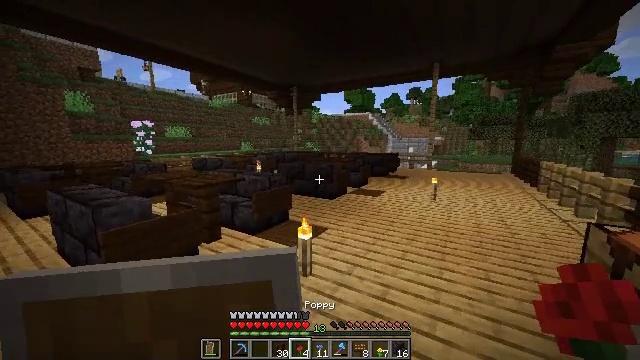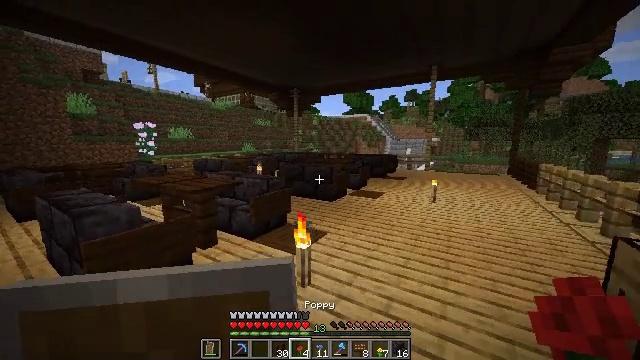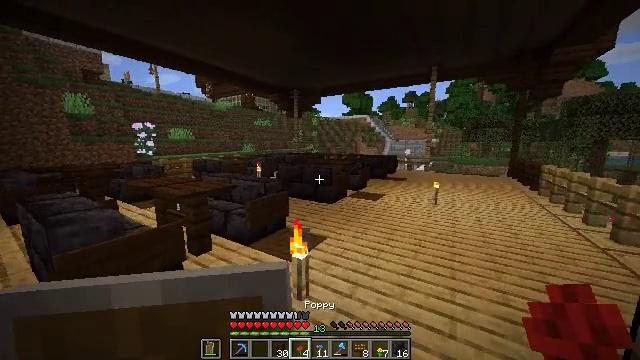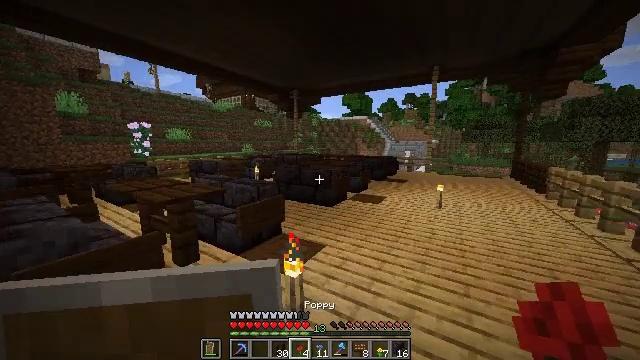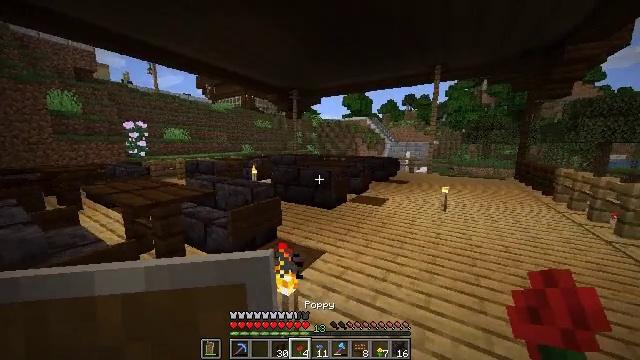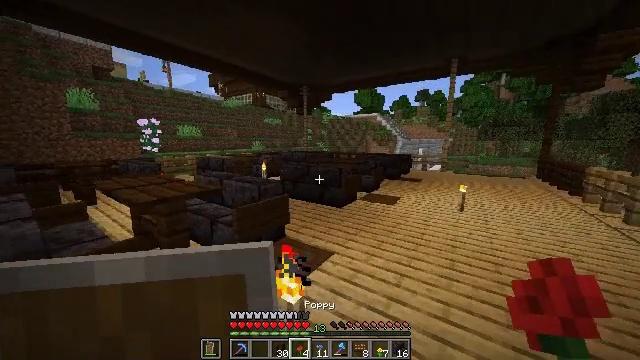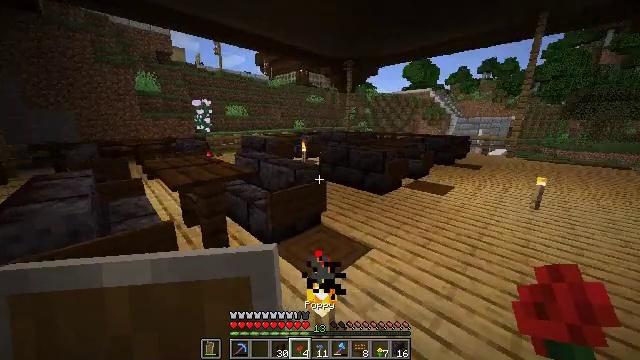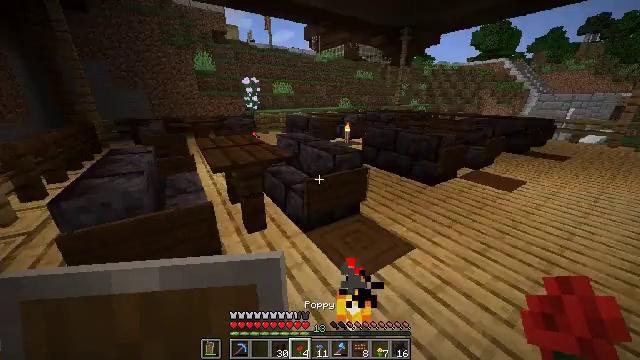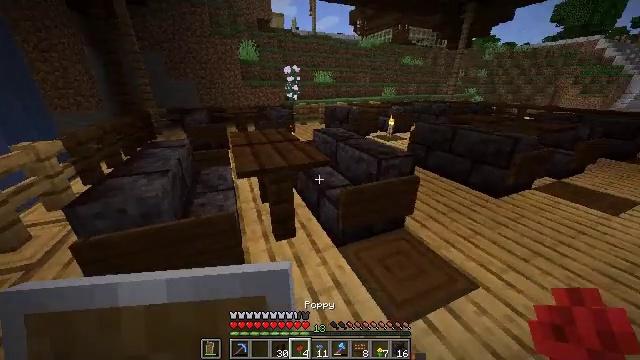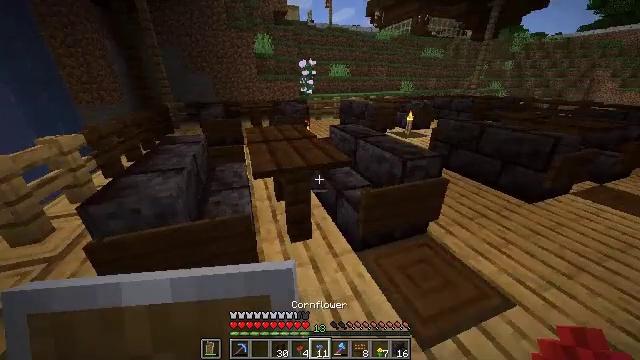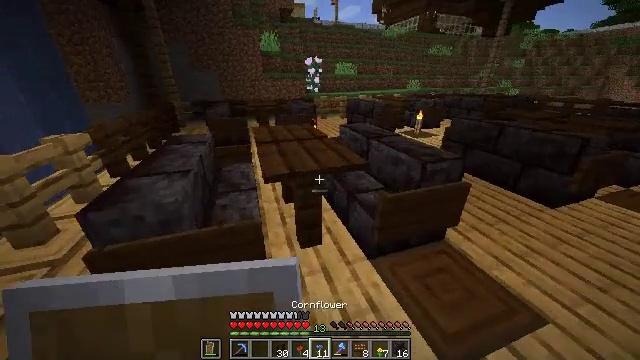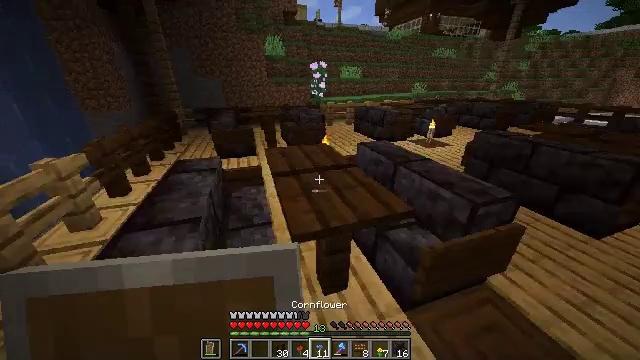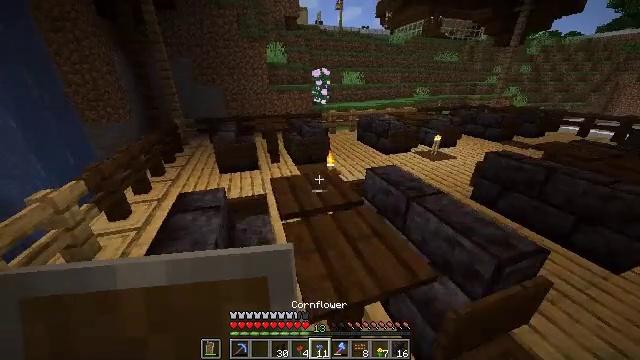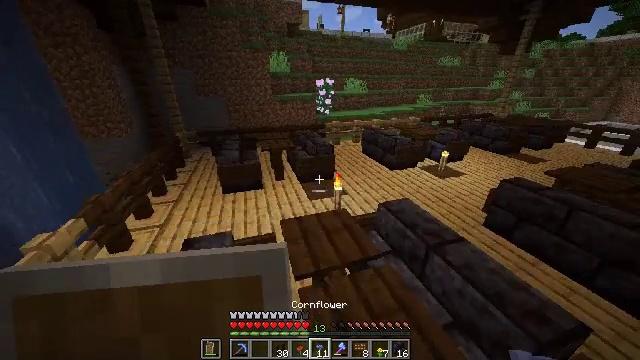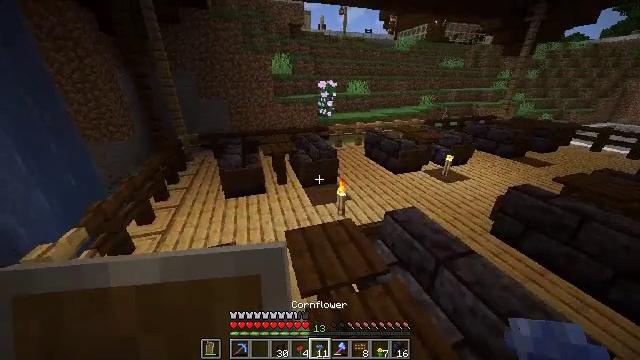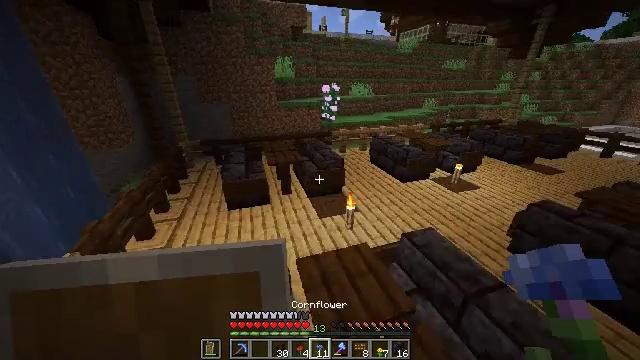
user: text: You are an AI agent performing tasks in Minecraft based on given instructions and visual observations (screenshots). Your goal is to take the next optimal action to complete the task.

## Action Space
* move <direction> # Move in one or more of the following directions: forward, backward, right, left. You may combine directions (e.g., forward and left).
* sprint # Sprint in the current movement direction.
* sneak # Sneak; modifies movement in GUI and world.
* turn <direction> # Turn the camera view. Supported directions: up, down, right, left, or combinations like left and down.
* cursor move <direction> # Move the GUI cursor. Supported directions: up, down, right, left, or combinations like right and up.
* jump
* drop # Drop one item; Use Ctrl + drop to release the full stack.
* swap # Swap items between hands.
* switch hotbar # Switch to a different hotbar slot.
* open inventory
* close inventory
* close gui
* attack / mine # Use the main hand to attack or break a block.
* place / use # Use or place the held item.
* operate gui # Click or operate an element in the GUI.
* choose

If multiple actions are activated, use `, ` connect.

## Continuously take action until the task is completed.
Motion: motion action
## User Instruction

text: Crafting polished diorite stairs requires a crafting table.
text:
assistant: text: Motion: move forward
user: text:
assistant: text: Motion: move forward
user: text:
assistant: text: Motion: move forward
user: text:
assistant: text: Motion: move forward
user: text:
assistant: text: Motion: move forward, turn left
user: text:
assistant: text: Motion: move forward, turn left and down
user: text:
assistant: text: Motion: move forward, turn left and down
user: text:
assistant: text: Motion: move forward and move left, turn left and down
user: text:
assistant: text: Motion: move forward and move left, turn left and down
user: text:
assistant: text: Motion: move forward and move left, turn left
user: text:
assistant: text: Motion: move forward and move left, jump
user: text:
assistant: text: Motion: move forward and move left, jump
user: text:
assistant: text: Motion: move forward and move left, jump
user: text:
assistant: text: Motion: move forward and move left, jump
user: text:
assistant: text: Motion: move forward and move left, jump
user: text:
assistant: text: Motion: move forward and move left, jump
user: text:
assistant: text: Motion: move forward, turn right
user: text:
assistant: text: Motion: move forward and move right, turn right and up
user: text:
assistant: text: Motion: move forward and move right, turn right
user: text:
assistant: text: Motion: move forward and move right, turn right
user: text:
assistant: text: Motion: move forward and move right, turn right
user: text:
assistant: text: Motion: move forward and move right
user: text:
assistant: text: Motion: move forward and move right, jump
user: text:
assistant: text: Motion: move forward and move right, jump
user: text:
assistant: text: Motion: move forward and move right, jump
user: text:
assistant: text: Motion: move forward, jump
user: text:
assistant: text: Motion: move forward, jump
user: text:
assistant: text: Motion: move forward, jump
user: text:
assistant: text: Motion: move forward, jump
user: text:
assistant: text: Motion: move forward, jump